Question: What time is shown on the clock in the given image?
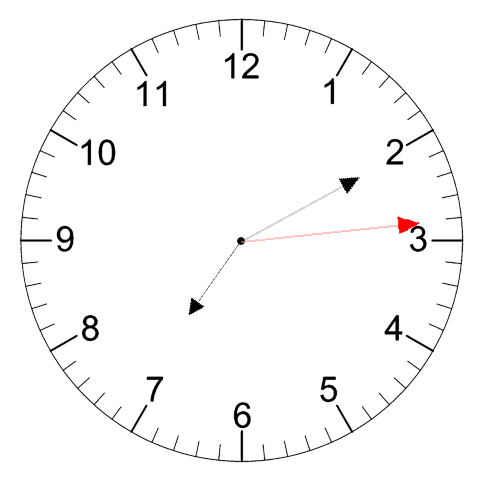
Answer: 07:10:14